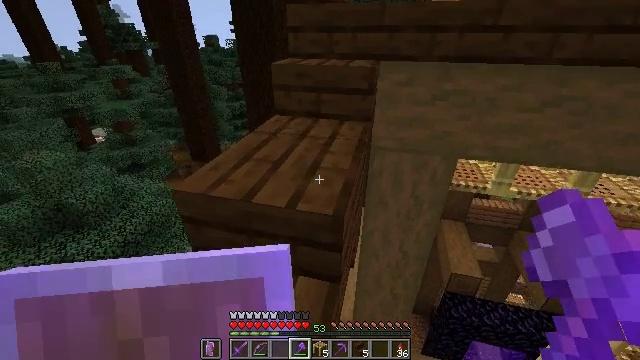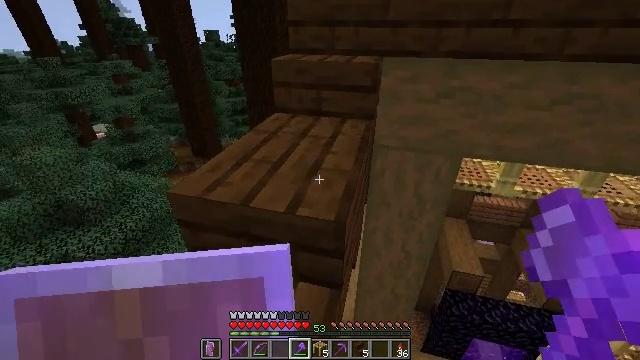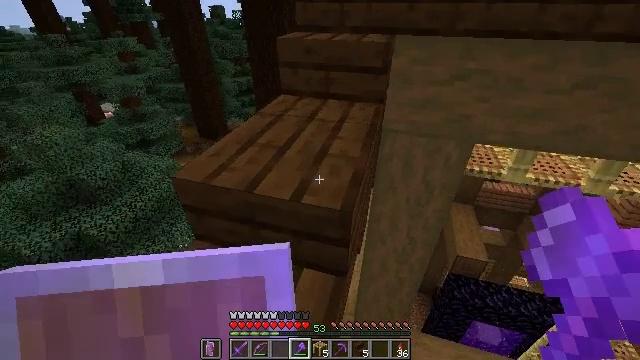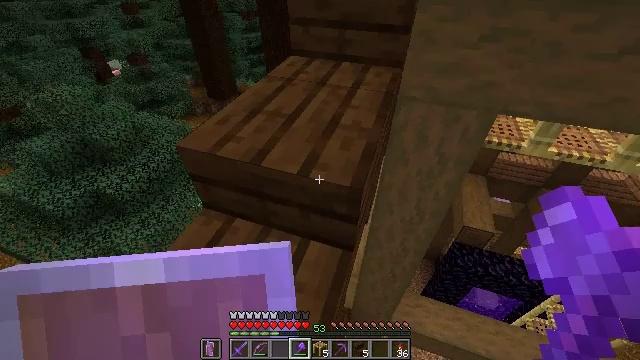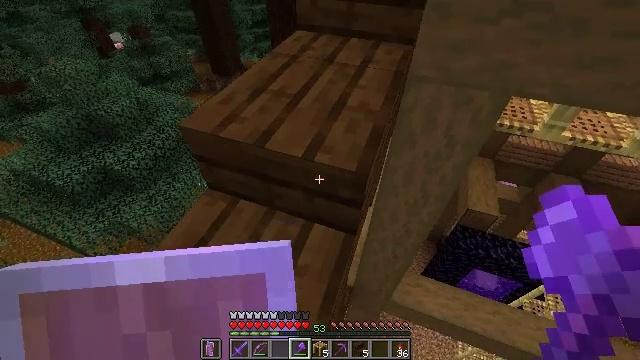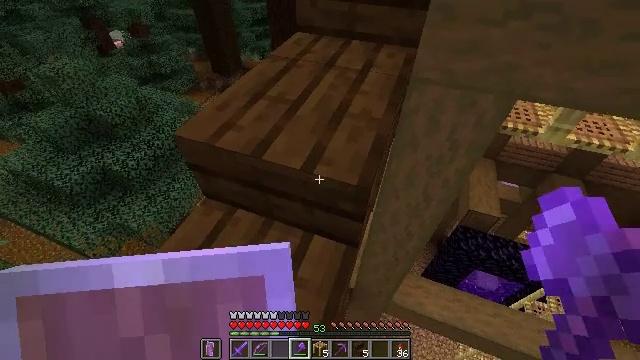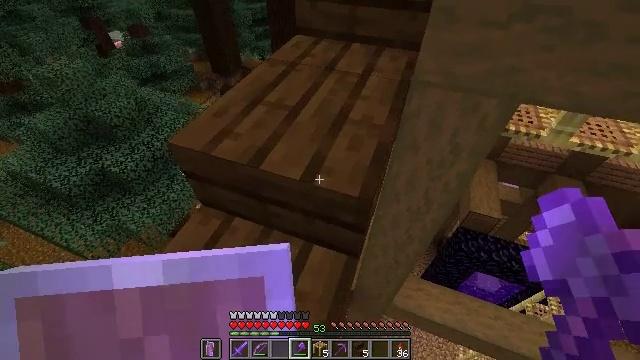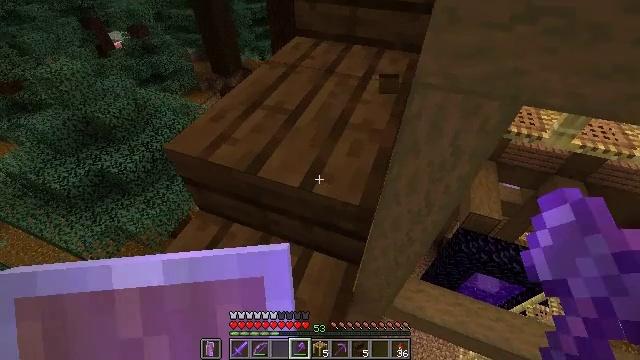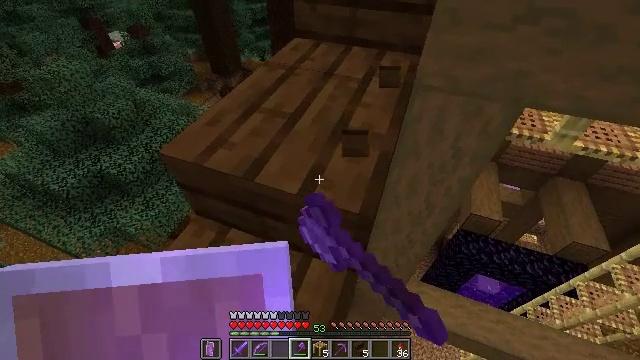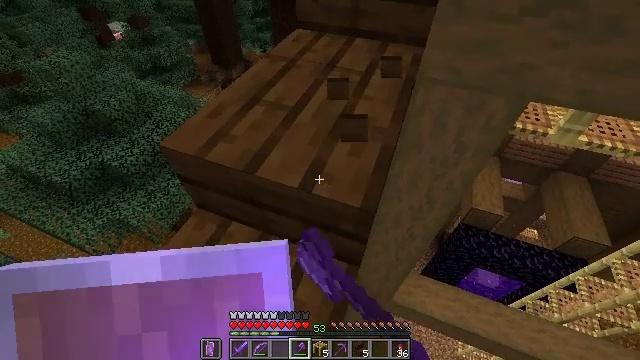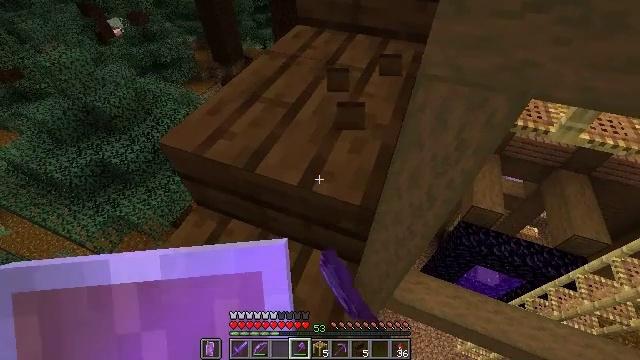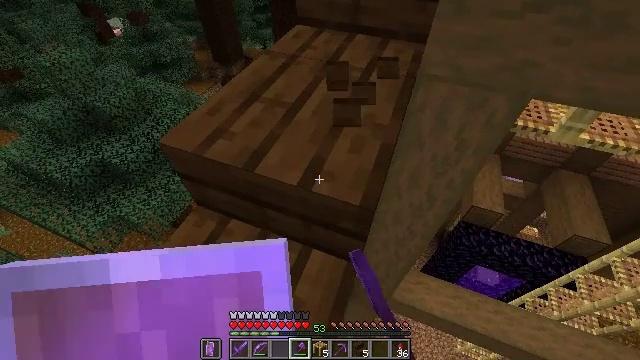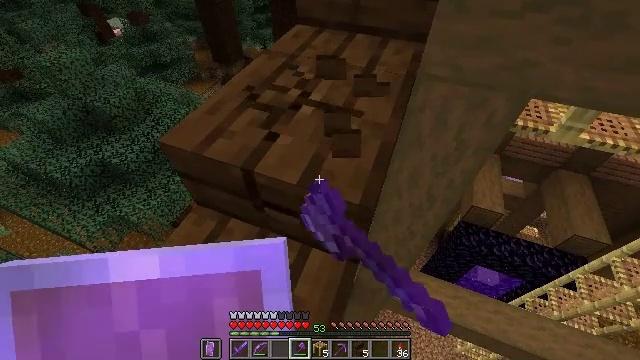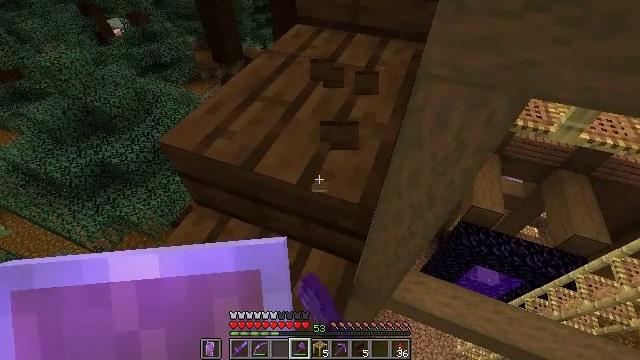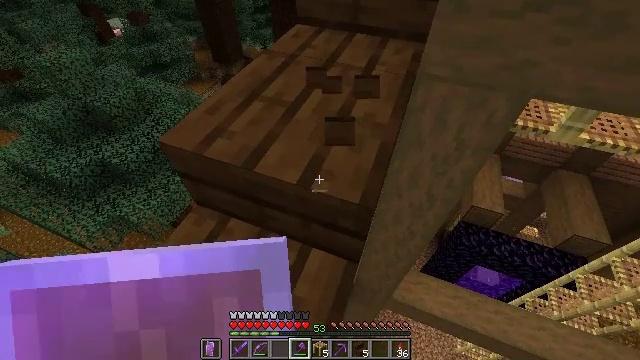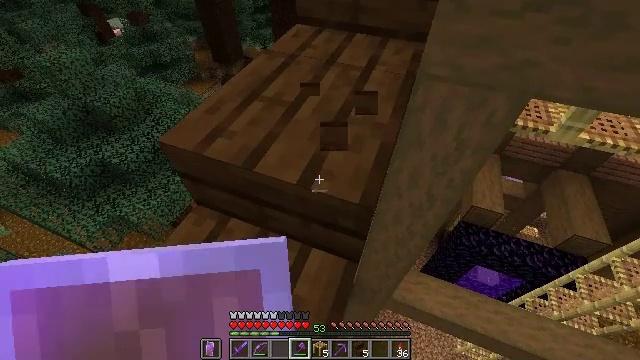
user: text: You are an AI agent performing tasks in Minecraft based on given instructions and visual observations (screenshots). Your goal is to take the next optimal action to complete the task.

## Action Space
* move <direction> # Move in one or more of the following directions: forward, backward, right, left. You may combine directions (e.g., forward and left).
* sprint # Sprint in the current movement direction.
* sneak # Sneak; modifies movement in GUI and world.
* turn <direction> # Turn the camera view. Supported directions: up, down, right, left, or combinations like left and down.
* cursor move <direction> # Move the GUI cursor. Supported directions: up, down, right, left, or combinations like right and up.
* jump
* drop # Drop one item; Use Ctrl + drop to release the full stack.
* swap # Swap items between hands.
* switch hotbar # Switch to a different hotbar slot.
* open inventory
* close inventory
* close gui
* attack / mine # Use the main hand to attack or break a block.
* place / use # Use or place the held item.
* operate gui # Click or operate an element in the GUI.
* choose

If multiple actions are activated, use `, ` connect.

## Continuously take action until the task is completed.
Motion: motion action
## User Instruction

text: Gather dark oak slab from the structure.
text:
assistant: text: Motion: move forward, sneak
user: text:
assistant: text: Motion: move forward, sneak, turn left and down
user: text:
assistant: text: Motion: move forward, sneak, turn left and down
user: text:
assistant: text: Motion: move forward, sneak, turn left and down
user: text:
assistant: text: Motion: move forward, sneak
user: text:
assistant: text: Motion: move forward, sneak
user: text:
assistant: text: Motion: sneak, attack / mine
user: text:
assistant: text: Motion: sneak, attack / mine
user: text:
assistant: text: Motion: sneak, turn down, attack / mine
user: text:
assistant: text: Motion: sneak, attack / mine
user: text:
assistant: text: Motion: sneak, attack / mine
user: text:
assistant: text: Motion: sneak, attack / mine
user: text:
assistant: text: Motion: sneak
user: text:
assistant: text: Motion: sneak
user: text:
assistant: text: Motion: sneak
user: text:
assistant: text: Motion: sneak
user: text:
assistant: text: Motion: sneak
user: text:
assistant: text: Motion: move forward, sneak, attack / mine
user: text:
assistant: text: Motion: move forward, sneak, attack / mine
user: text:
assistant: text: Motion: move forward, sneak, attack / mine
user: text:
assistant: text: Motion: move forward, sneak
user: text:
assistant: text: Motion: move forward, sneak
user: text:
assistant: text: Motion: move forward, sneak
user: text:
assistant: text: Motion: sneak
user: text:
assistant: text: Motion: sneak
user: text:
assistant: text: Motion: sneak
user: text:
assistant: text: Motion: sneak
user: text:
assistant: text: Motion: move forward, sneak
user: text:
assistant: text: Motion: move forward, sneak
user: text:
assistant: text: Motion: move forward, sneak